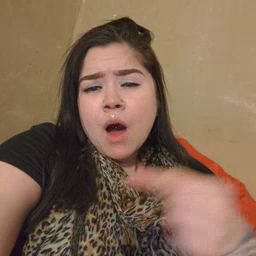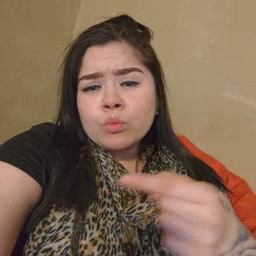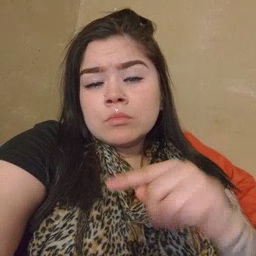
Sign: owie